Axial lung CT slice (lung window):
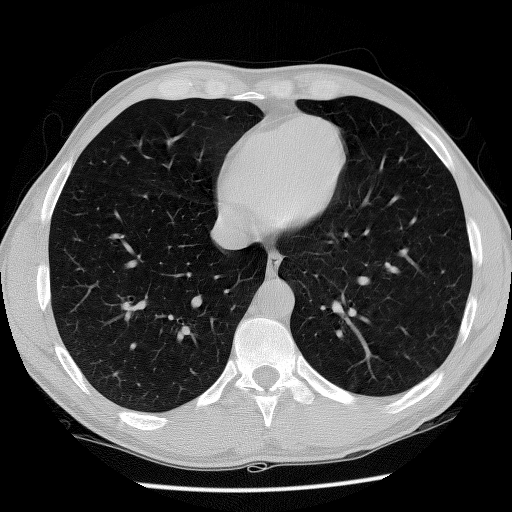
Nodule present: no